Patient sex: F
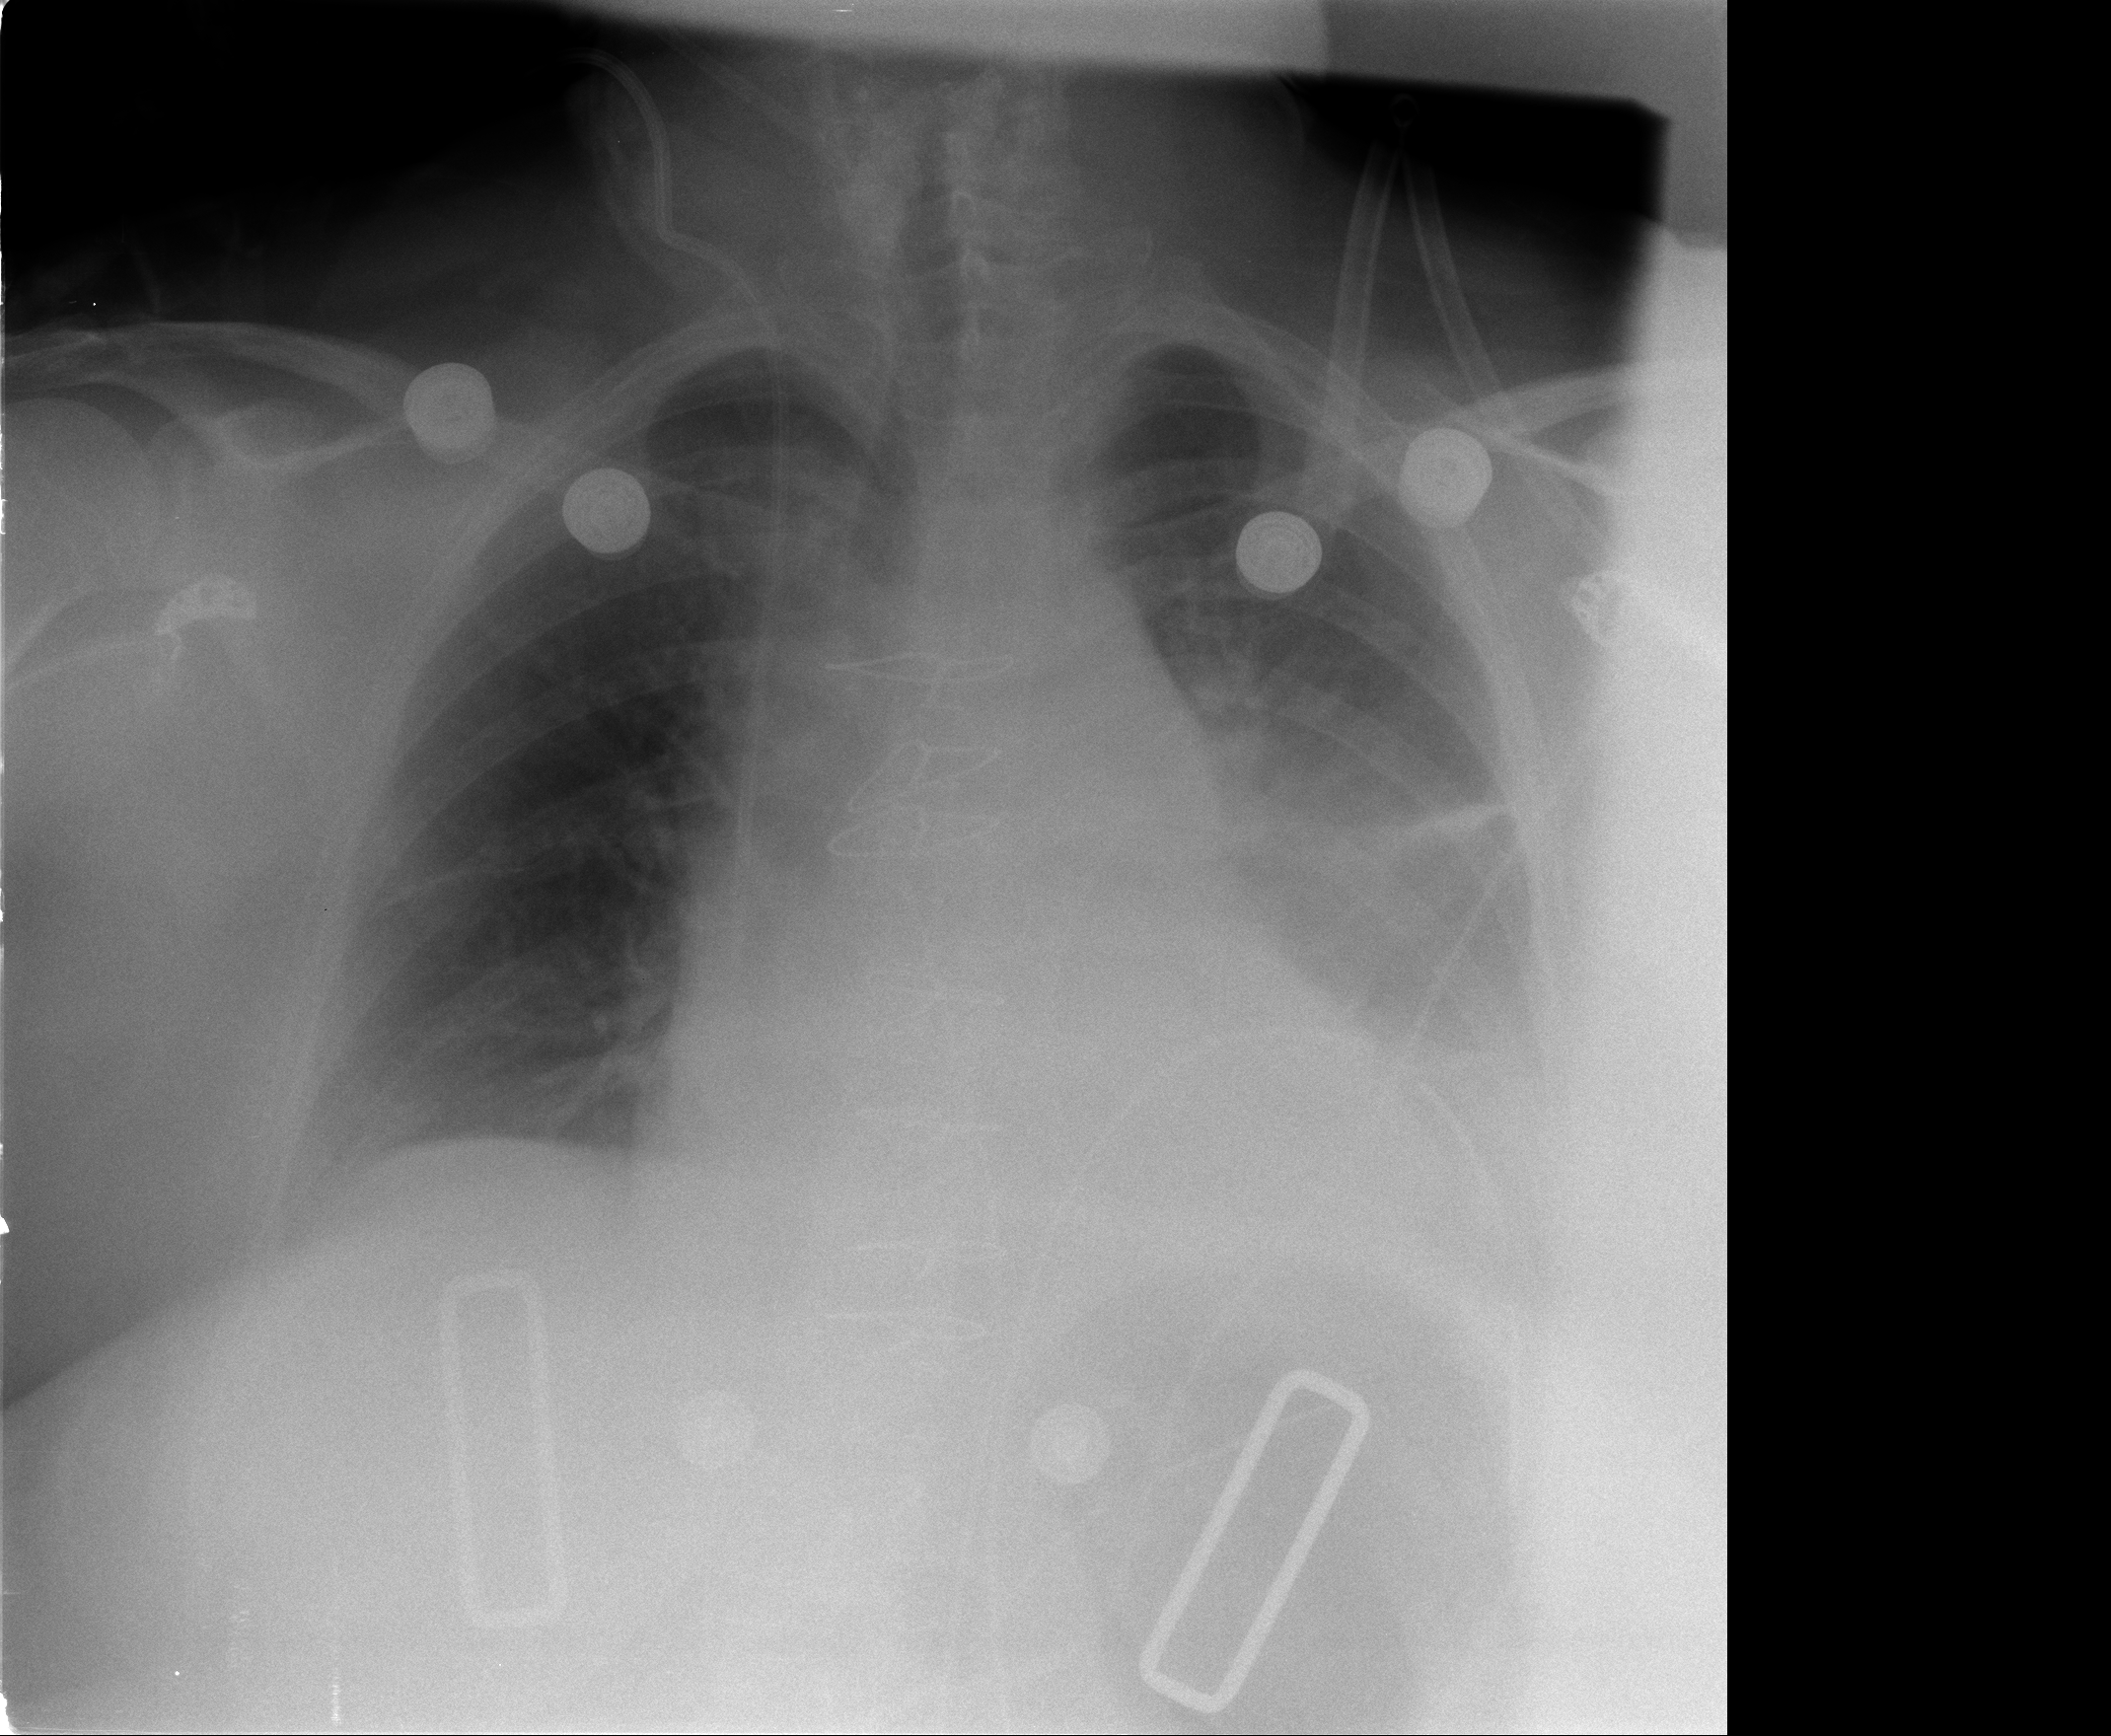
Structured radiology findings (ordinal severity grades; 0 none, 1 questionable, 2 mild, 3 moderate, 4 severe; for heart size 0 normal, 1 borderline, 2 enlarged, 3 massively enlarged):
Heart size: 0
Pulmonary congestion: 0
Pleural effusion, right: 0
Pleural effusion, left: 2
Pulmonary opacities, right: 0
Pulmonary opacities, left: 0
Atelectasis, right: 0
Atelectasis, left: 2